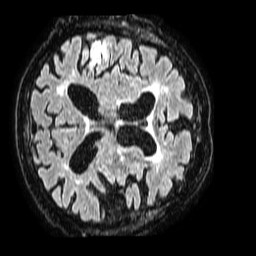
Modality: FLAIR
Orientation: axial
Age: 88
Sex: male
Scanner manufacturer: philips
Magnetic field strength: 1.5 T
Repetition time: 4.8 s
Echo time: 0.3 s